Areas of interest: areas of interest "Swimming Pool"
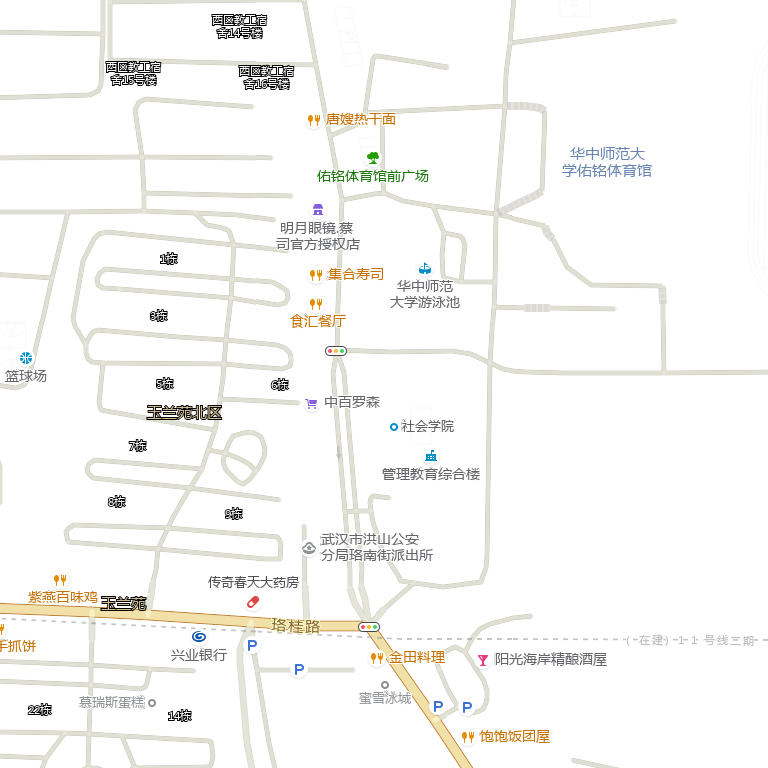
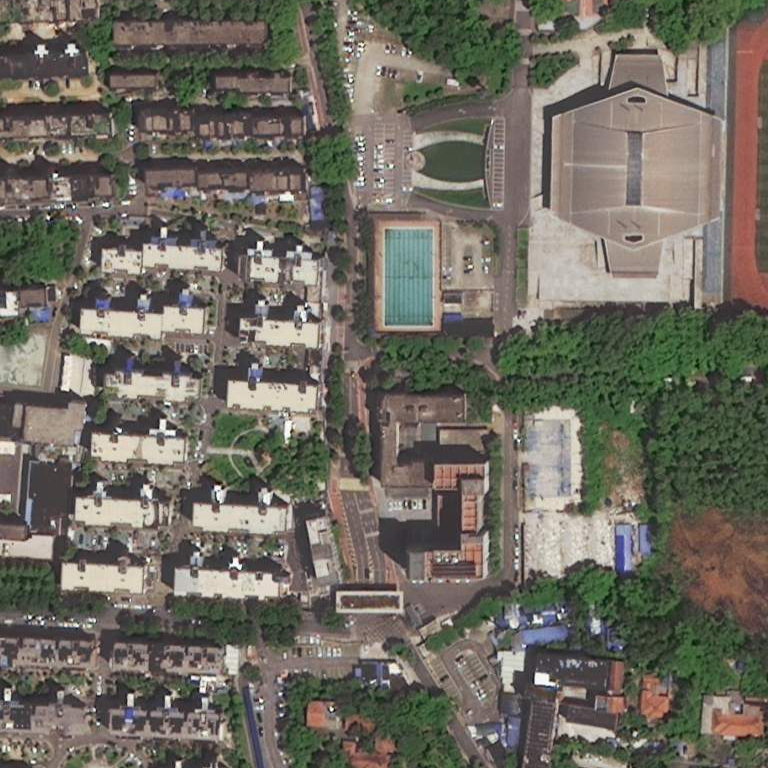